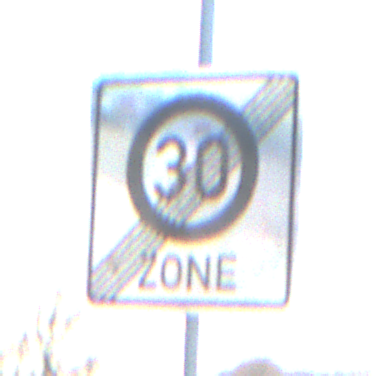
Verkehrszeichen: EndeZone30
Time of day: MorningAfternoon
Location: Outdoor (Nature)
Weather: Clear
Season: Winter
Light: Natural